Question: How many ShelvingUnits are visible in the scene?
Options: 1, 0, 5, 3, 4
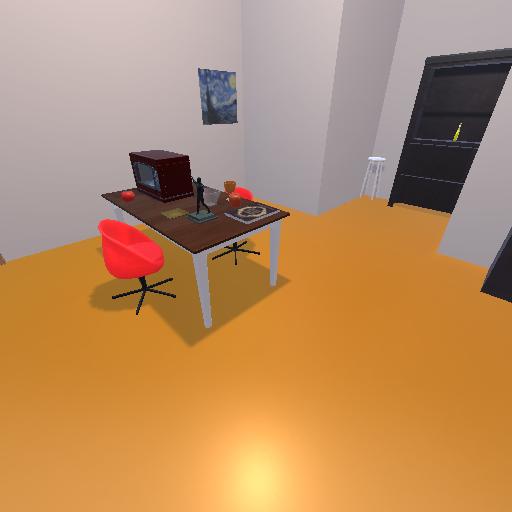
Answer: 1